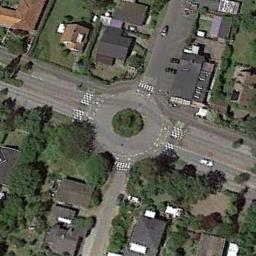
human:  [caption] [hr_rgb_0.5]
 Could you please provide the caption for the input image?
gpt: There are many buildings around the roundabout .

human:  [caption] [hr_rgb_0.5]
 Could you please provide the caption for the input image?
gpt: The roundabout with four exits and entrances is in the residential area .

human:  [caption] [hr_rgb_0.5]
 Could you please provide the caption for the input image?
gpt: There are several vehicles on the road at the roundabout of four roads, And there are many buildings and some trees around the roundabout .

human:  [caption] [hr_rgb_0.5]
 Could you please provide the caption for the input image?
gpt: The roundabout is next to buildings and trees .

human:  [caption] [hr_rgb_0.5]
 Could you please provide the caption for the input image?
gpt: There are some green trees and black buildings near the roundabout .